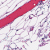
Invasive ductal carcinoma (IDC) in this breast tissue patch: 0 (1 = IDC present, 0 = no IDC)